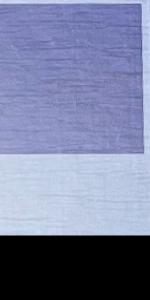
Label: Empty